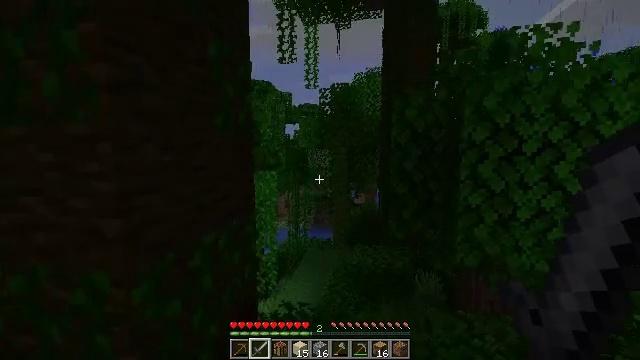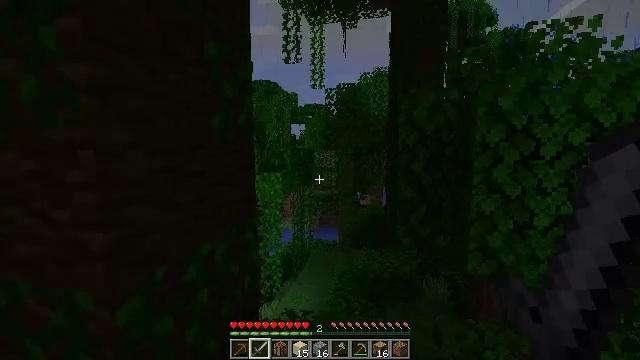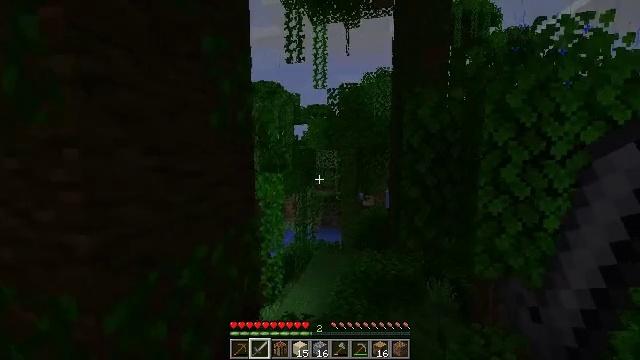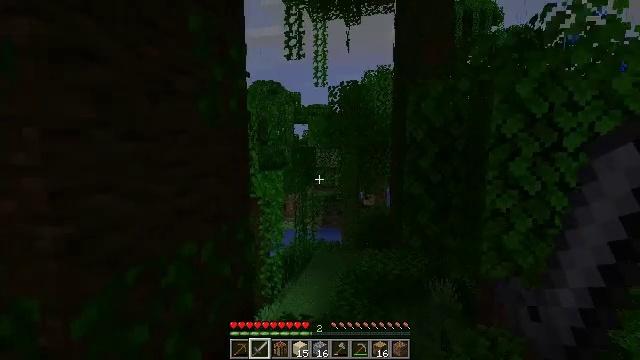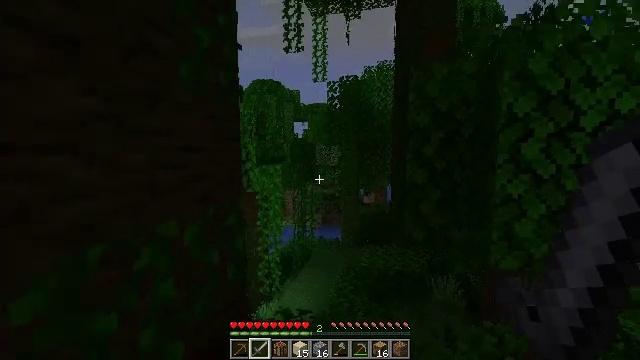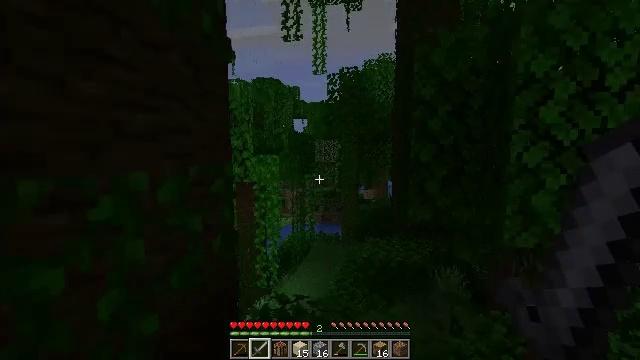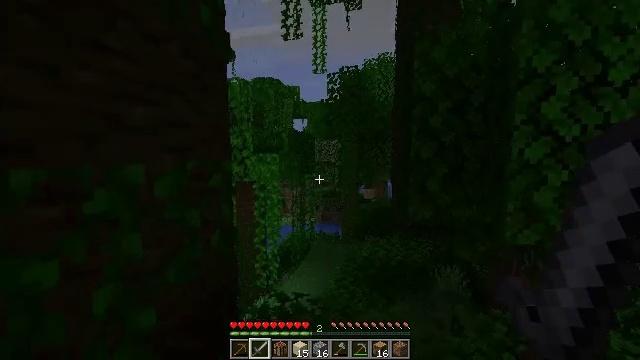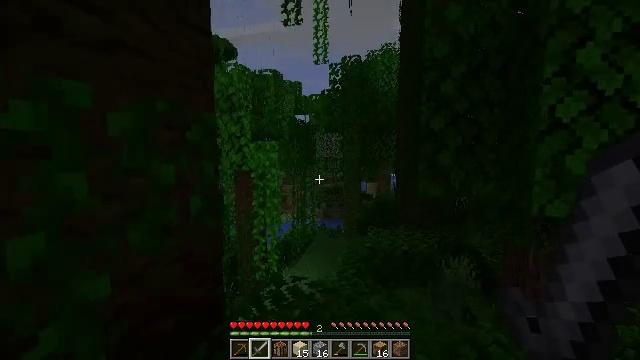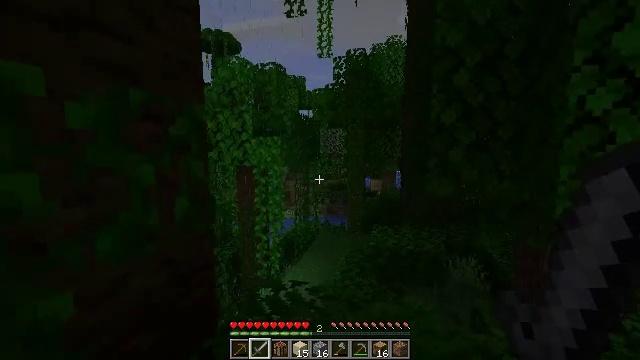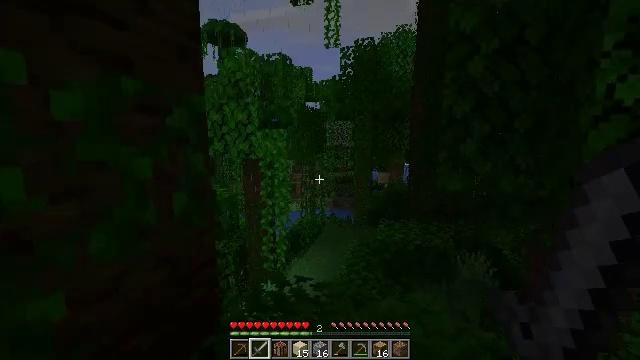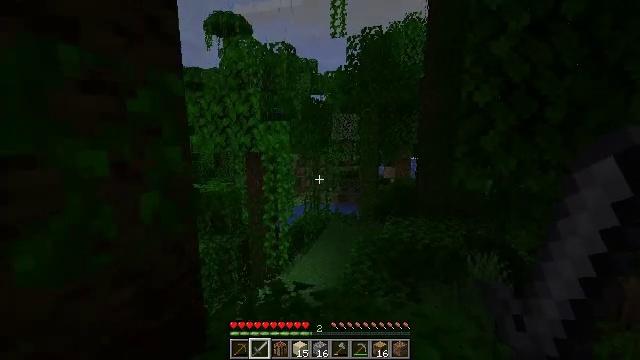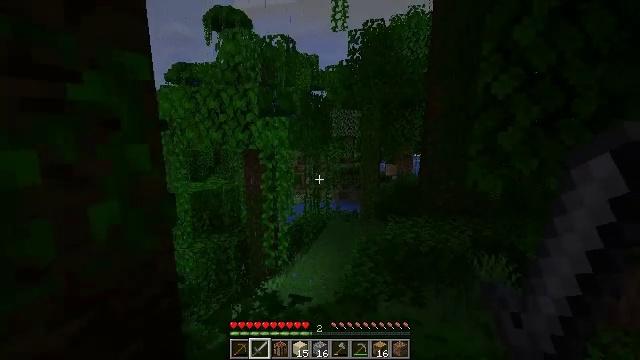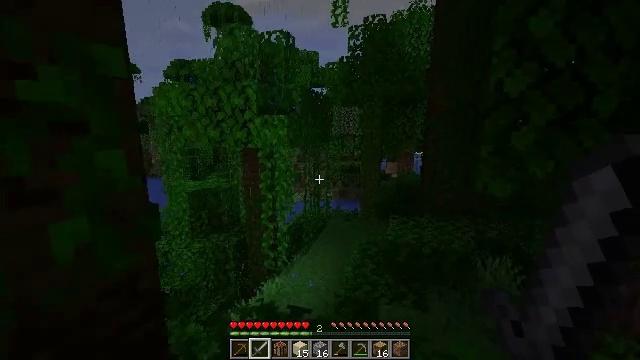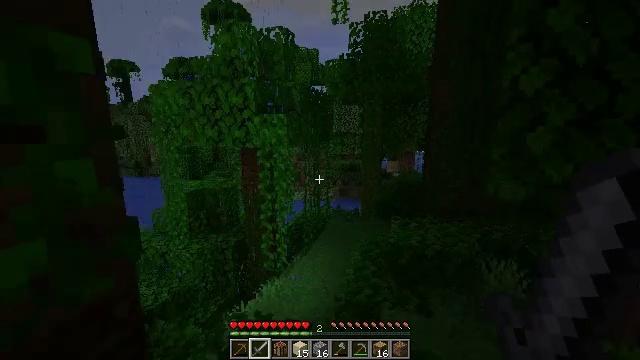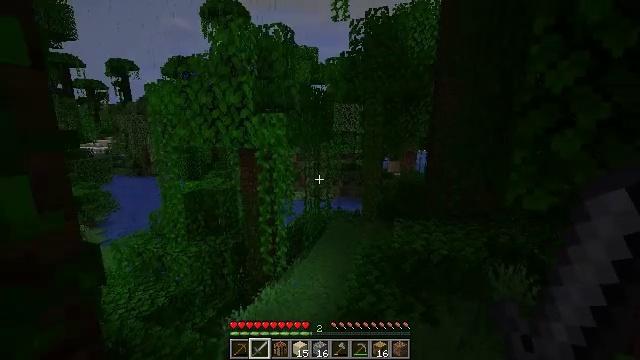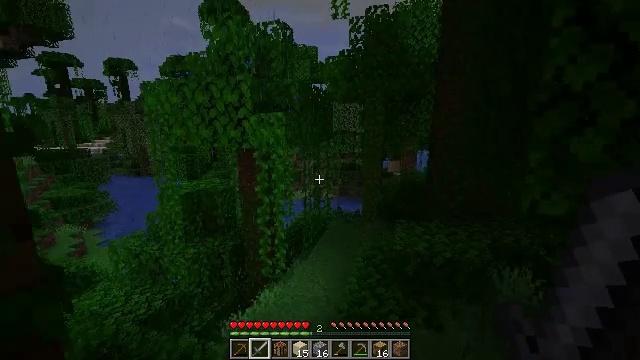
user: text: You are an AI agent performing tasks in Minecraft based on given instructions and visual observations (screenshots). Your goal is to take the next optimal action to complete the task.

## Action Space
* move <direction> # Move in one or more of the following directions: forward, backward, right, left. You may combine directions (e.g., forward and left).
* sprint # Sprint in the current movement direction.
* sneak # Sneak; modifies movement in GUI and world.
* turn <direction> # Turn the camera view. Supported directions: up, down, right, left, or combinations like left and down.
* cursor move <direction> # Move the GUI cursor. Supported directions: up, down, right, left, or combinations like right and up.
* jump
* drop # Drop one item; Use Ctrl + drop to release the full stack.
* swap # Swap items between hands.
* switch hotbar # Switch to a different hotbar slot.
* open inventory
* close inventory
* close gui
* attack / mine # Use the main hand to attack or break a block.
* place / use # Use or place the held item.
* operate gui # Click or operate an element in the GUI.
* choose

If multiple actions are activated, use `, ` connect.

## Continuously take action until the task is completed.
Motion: motion action
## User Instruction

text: Break oak leaves from the trees.
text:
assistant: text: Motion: move forward, turn left
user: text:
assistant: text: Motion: move forward
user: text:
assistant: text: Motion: move forward
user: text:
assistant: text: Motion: move forward
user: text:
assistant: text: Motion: move forward
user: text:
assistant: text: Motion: move forward
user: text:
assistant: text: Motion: move forward
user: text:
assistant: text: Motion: move forward
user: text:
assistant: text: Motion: move forward, turn left and down
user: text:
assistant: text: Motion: move forward, turn left and down
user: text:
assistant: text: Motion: move forward
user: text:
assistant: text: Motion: move forward
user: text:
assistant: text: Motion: move forward
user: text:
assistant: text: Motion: move forward
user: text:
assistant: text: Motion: move forward
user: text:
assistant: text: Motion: move forward
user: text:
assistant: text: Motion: move forward
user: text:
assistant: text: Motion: move forward
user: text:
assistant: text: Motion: move forward
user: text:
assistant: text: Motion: move forward
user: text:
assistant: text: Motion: move forward
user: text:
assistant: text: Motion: move forward
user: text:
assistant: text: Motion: move forward
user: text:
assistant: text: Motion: move forward
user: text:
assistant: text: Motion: move forward
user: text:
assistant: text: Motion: move forward
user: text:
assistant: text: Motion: move forward
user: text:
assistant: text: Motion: move forward
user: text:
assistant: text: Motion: move forward
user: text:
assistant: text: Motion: move forward, sprint